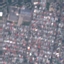
Land use / land cover class: Residential